Interaction volume radius: 10 \u00c5
Interaction volume height: 10 \u00c5
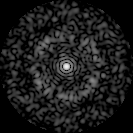
Disorder parameter: 0.8666